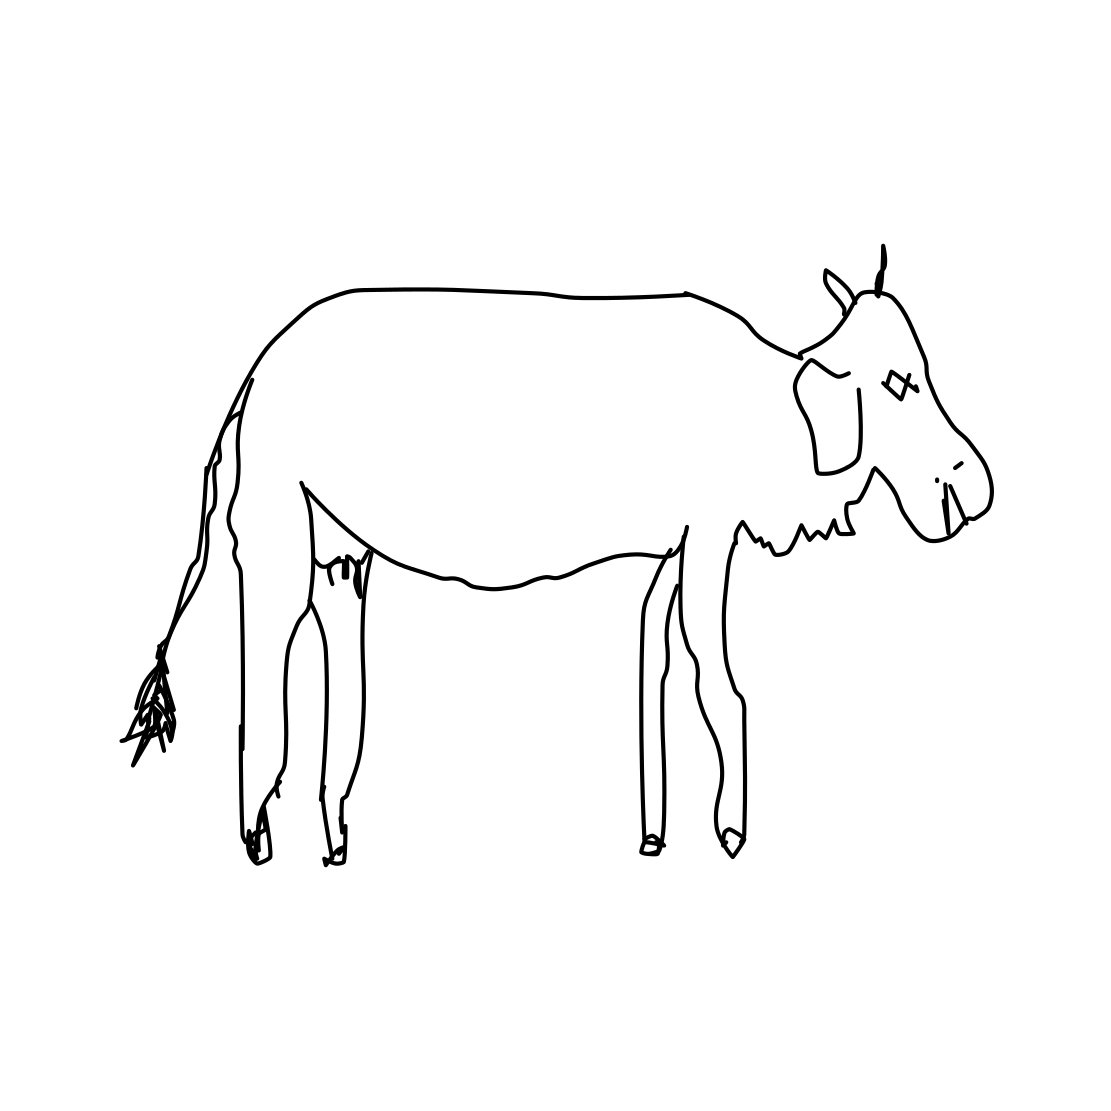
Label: cow